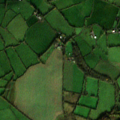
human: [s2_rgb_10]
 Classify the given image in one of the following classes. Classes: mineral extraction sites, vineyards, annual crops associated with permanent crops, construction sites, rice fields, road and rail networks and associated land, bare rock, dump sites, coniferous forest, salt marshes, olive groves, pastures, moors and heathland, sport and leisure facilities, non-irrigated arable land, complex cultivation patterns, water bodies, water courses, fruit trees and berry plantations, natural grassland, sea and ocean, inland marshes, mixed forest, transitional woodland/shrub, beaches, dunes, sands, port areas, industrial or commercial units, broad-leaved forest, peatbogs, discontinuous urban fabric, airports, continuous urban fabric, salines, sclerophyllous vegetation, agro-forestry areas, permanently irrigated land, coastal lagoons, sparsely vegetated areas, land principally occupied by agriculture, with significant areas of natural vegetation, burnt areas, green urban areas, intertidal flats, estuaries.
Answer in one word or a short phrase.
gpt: non-irrigated arable land, pastures, coniferous forest, transitional woodland/shrub